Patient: sex F, age 69
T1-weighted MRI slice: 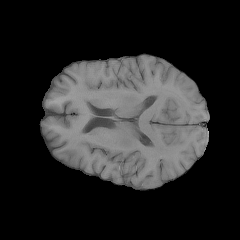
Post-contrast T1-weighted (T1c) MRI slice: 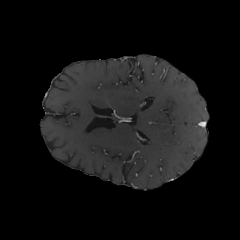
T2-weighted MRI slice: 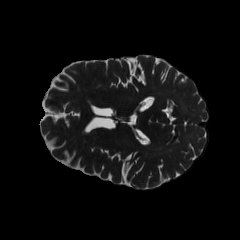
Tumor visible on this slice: no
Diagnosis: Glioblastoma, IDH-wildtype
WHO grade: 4